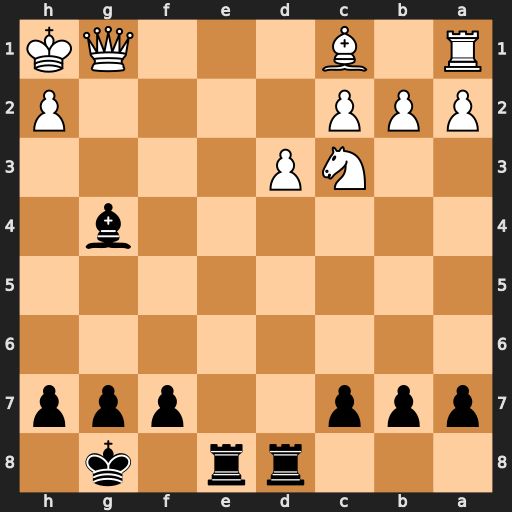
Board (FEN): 3rr1k1/ppp2ppp/8/8/6b1/2NP4/PPP4P/R1B3QK
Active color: b
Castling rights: -
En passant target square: -
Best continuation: Bf3+ Qg2 Re1#